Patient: sex M, age 35
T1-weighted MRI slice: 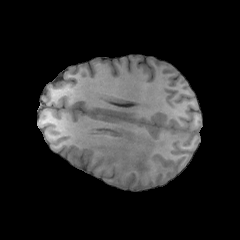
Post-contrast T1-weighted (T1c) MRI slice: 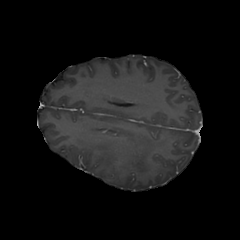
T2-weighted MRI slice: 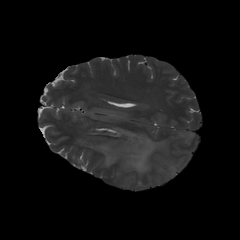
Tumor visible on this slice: yes
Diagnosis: Astrocytoma, IDH-wildtype
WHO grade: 2